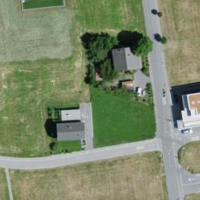
EUNIS habitat code: 24
Species observed at this site:
Passer domesticus